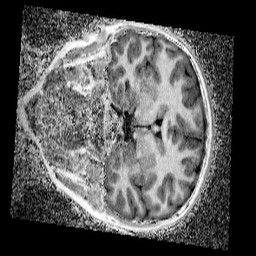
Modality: UNIT1_denoised
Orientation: coronal
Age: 11
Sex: male
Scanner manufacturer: siemens
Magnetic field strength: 3 T
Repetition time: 4 s
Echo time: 0.00299 s